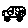
Label: car